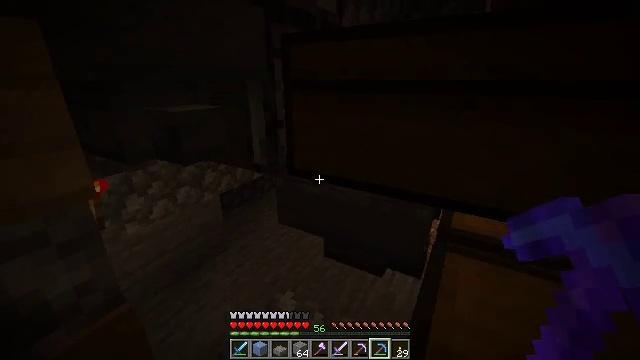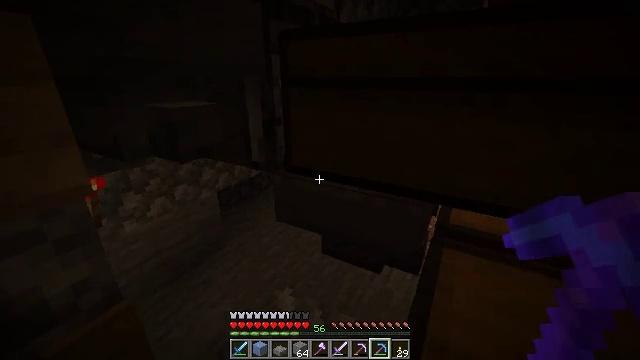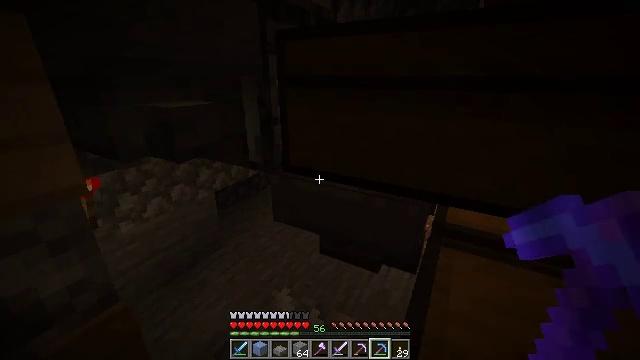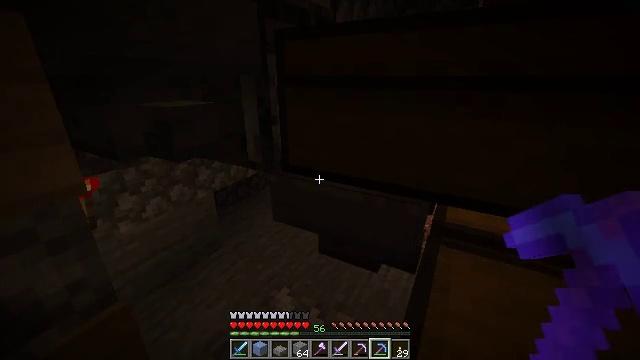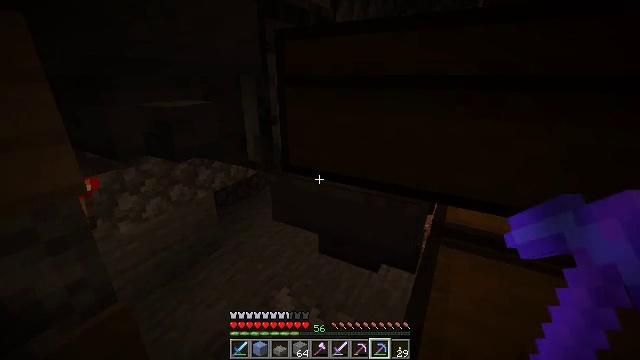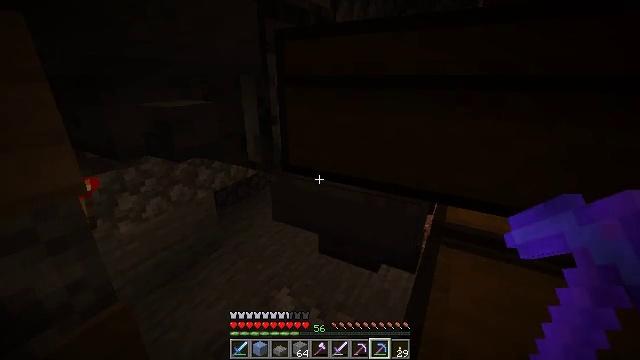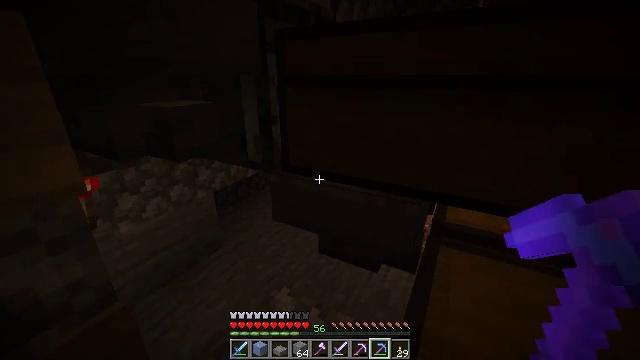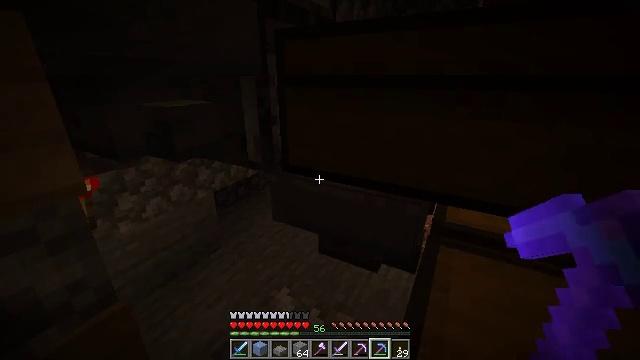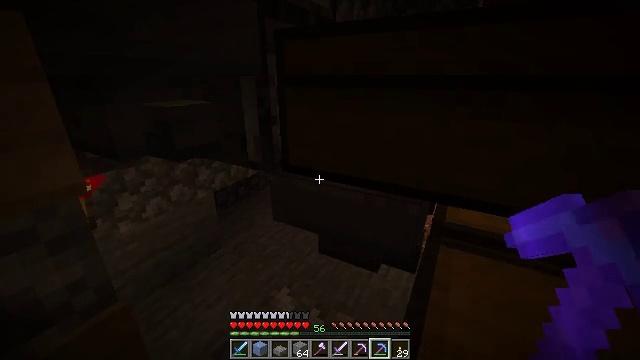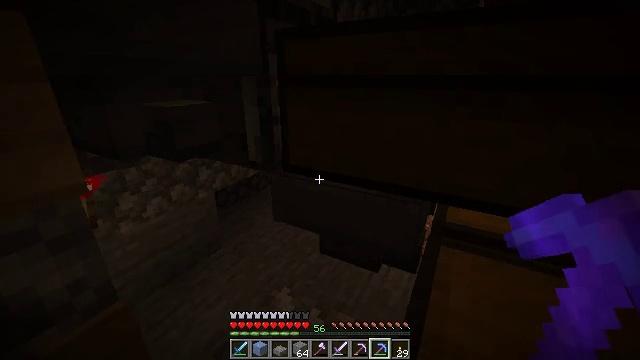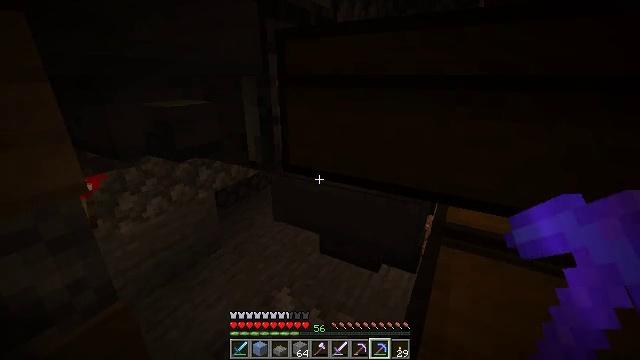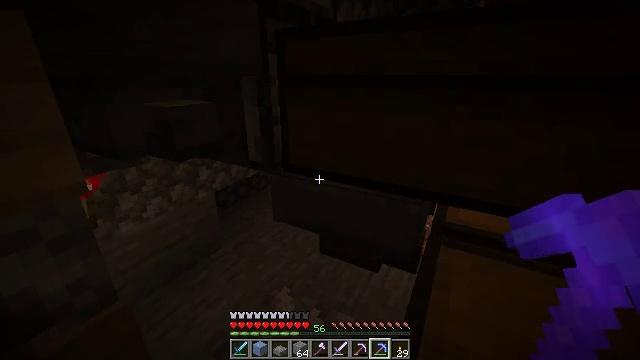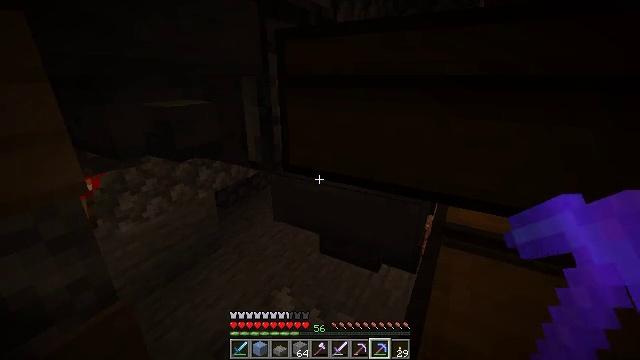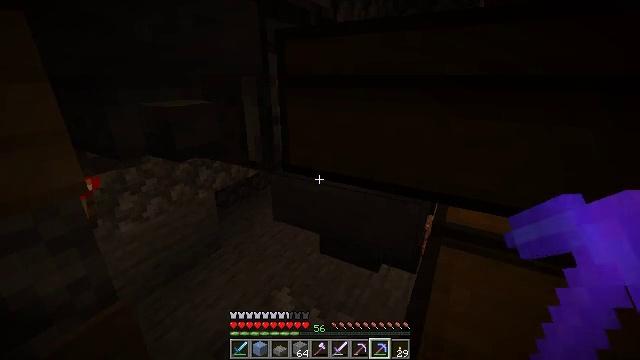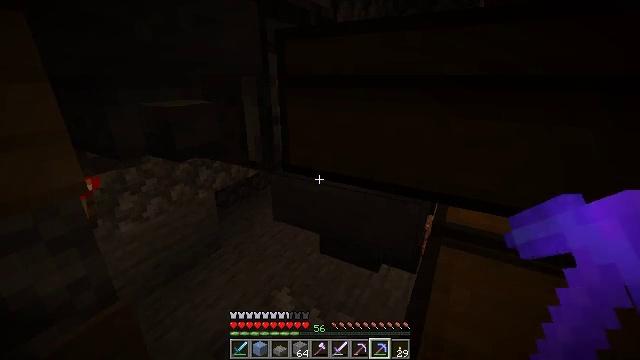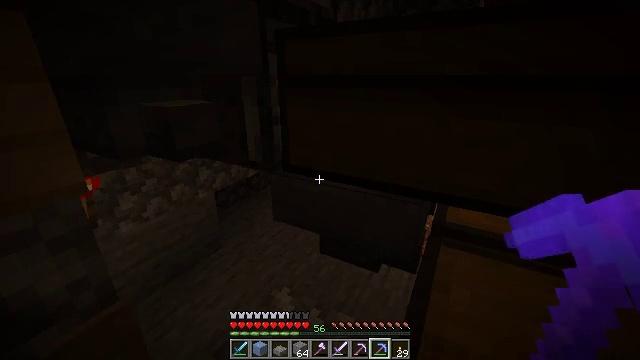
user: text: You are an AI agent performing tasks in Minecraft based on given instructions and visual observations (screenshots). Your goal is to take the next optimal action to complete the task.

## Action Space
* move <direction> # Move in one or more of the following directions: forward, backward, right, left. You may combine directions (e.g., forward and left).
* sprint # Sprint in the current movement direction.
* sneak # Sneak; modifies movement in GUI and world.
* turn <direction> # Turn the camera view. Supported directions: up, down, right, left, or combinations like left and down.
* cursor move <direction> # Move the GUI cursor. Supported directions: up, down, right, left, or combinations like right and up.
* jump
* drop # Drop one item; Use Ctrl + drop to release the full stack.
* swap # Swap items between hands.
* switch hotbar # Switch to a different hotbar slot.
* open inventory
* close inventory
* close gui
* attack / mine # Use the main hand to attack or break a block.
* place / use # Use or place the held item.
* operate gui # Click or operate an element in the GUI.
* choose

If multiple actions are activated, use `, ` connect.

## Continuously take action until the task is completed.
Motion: motion action
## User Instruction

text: Recycle the dropper by mining it.
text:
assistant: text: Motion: no_op
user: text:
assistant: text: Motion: no_op
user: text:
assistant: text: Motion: no_op
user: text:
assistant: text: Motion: no_op
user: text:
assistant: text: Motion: no_op
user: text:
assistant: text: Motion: no_op
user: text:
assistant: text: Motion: no_op
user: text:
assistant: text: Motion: no_op
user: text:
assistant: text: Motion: no_op
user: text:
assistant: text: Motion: no_op
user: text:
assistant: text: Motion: no_op
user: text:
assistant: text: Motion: no_op
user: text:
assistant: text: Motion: no_op
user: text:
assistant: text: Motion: no_op
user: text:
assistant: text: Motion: no_op
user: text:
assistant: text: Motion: no_op
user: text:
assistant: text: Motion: no_op
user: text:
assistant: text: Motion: no_op
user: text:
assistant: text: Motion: no_op
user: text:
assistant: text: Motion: no_op
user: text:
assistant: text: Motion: no_op
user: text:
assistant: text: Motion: no_op
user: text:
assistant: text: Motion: no_op
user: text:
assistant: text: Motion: no_op
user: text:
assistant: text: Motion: no_op
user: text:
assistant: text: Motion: no_op
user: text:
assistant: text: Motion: no_op
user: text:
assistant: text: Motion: no_op
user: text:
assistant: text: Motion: no_op
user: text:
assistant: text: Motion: no_op